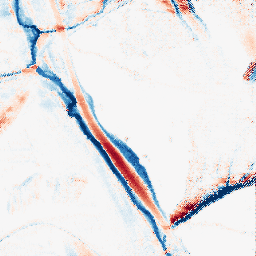
Category: morphological
Decomposition family: morphological_ellipse
Decomposition parameters: operation: average
width: 10
height: 30
Upsampling method: regularized
Upsampling parameters: scale: 4
lambda_reg: 0.1
Upsampling scale: 4